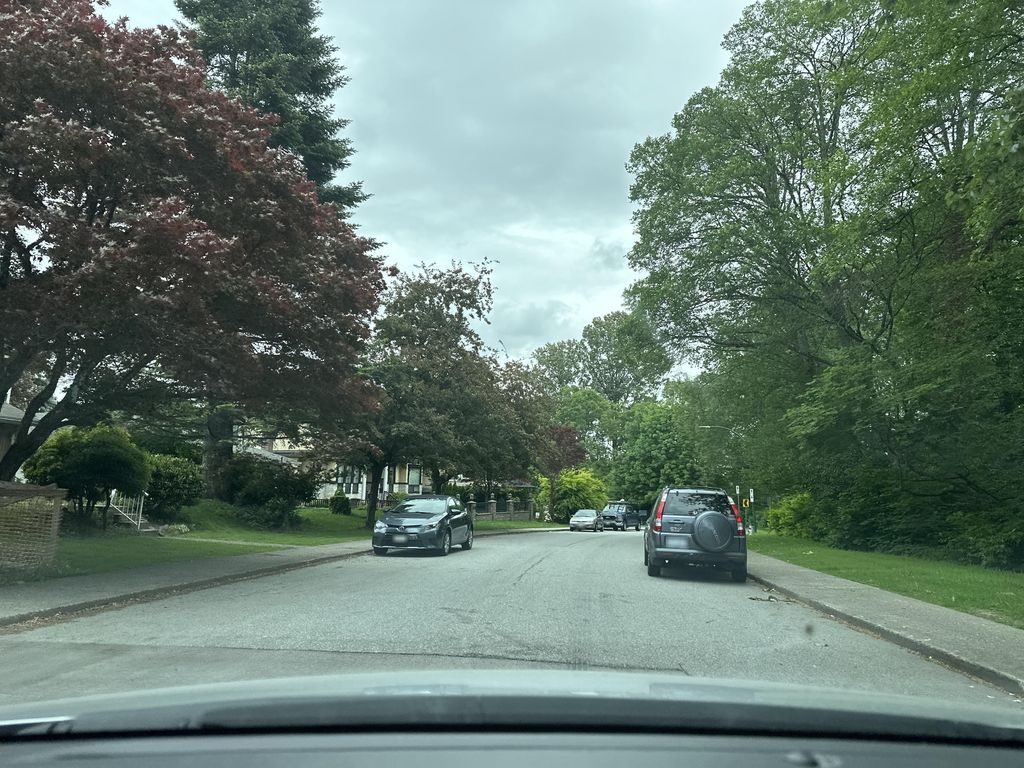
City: vancouver